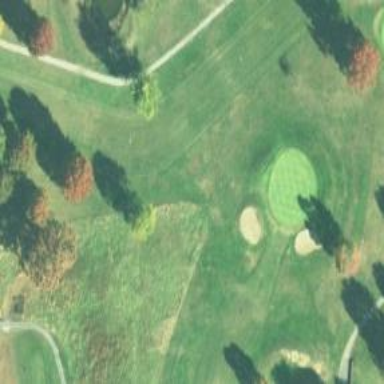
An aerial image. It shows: View of golf hole.